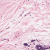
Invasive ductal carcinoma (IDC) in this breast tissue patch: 0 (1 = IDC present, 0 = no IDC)